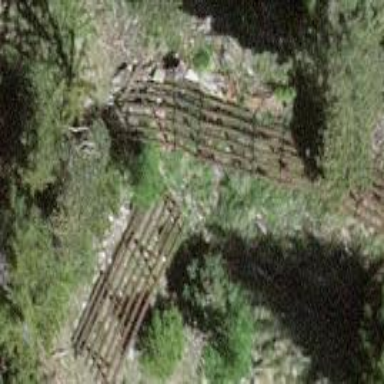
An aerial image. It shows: Structure designed for avalanche protection.